Question: I have a table which has a different colour when you hover over the row. This works perfectly but I also have CSS backgrounds in each cell on the row. The background image changes upon hover on each cell currently but as the row colour changes you cannot see the background image in each field unless you hover over the specific cell.
Can this be solved via CSS or can anyone provide a javascript line to change this.
In the image below you can see on the left I'm hovering over the second column and on the right the 4th column.
Basically i want to have all the ticks go white when hover over the row. I know you guys can help!!

Thanks guys.
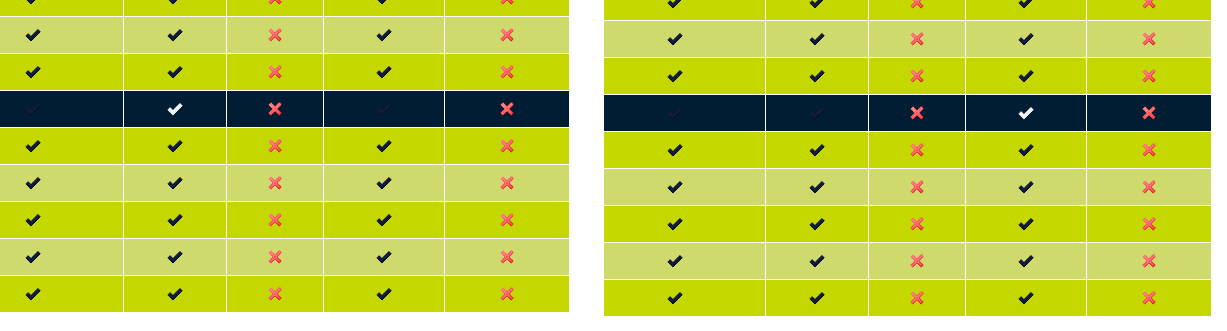
Answer: Yes, you can with CSS. You should post your code btw...
Add the rule triggered by 'TR' hovering, but acting on 'TD's.
Assuming you have a 'class "ok"' on 'TD's with the black V mark, and a 'class "ko"' on 'TD's with the X red mark:
'''
tr:hover td.ok {
color: white;
background-color: black;
}
tr:hover td.ko {
color: red;
background-color: black;
}
'''